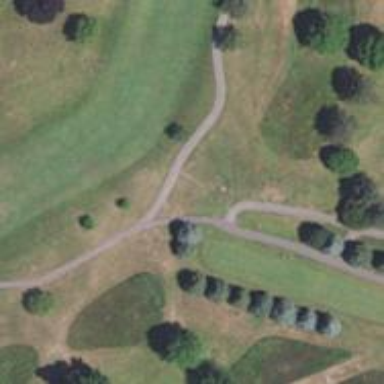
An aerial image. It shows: Pathway for golfing.